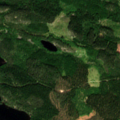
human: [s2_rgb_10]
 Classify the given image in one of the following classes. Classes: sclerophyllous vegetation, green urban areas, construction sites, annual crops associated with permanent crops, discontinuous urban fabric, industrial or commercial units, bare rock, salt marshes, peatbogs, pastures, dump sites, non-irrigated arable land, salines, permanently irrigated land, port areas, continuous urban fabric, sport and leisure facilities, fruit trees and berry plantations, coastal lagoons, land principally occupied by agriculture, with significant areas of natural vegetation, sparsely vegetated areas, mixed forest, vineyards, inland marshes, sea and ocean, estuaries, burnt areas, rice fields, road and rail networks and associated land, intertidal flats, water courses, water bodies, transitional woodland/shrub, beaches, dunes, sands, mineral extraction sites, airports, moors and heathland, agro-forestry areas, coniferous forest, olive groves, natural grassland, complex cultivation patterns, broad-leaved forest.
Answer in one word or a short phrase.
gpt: coniferous forest, mixed forest, water bodies